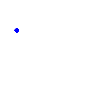
Particle: pion